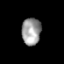
Tissue: prostate
Cell type: T cells
Senescence score: 0.2585
Nuclear area (px): 513
Mean DAPI intensity: 155.897